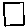
Label: square